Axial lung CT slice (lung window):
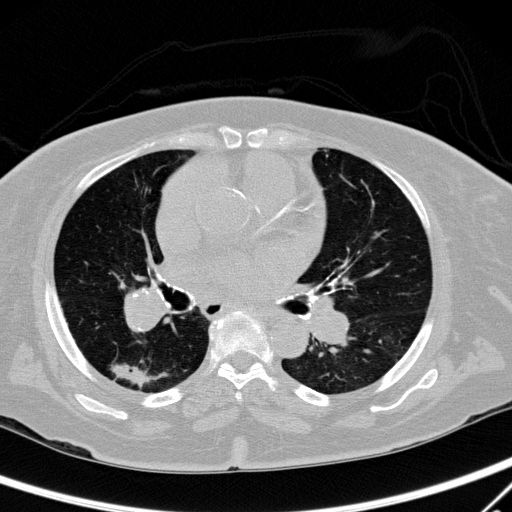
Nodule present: yes
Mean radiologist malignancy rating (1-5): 5